Field crop: maize
Growth stage: 2
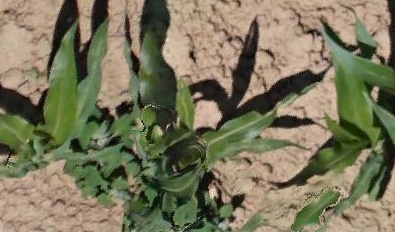
Species: maize